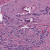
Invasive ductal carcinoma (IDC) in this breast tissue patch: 1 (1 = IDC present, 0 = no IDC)